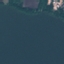
Land use / land cover: SeaLake